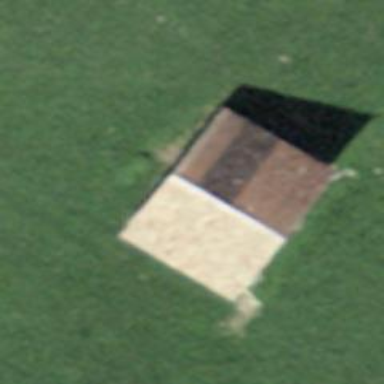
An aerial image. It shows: Rural barn.